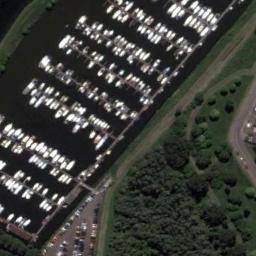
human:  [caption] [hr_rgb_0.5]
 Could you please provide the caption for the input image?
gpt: There are many trees near the harbor .

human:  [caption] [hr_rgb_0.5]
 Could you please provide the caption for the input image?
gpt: The harbor has lots of neatly docked boats and a parking lot and a forest are next to the harbor .

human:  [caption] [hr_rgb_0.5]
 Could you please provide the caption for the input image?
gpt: There are many ships moored in the harbor next to the forest and many empty seats .

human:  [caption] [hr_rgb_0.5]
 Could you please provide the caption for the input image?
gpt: The ship stopped in good order at the harbor .

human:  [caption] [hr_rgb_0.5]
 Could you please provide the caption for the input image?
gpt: There are many ships and many green trees at the harbor .